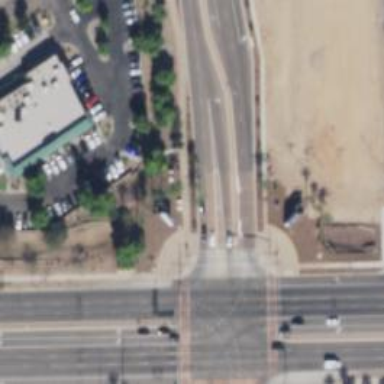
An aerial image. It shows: Solid stop line on the road marking.